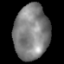
Tissue: lung
Cell type: Epithelial cells
Senescence score: 0.2009
Nuclear area (px): 1890
Mean DAPI intensity: 127.413